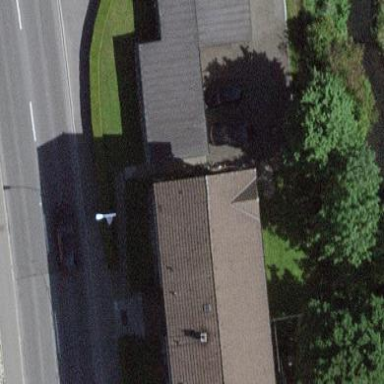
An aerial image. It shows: Garage building.